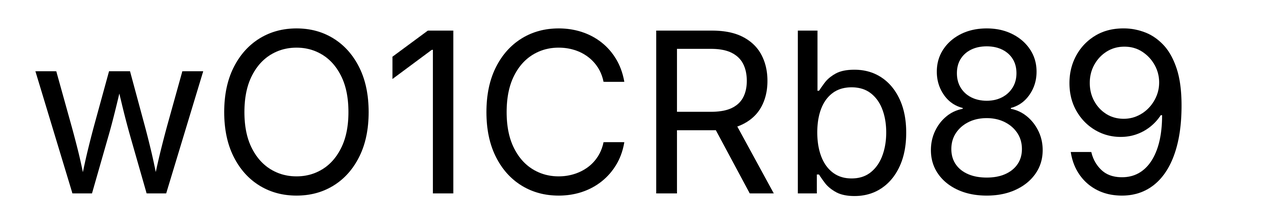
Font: Inter_Regular